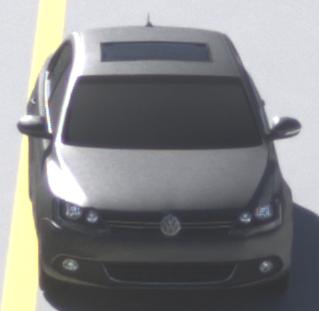
Make: VW
Model: Jetta 1.2 TSI
Detailed model: Jetta (IV)
Model produced from: 2011/01
Model produced until: 2014/08
Doors: 4
Color: gray
Road condition: dry road
Daytime: morning or afternoon
Contrast: high contrast